Question: I have this table where it handles all the user feedbacks and I have this column on that table. I'm not really sure what's the purpose of it. Also I didn't see any id in the code.
PS: I just got the code from the internet.

'''
<?php
require_once ('database.php');
if (isset($_POST['send'])) {
$full_name = $_POST['full_name'];
$email = $_POST['email'];
$website = ($_POST['website']);
$message = ($_POST['message']);
{
$database->setAttribute(PDO::ATTR_ERRMODE, PDO::ERRMODE_EXCEPTION);
$insert_query = "INSERT INTO tbl_feedback (full_name, email, website, message)
VALUES (?, ?, ?, ?)";
$insert = $database->prepare($insert_query);
$insert->execute(array($full_name, $email, $website, $message));
echo "<script>alert('Successfully sent!'); window.location='feedback.php'</script>";
}
}
?>
'''
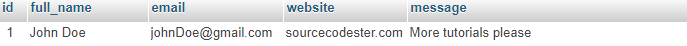
Answer: The 'id' column uniquely identifies each row. It is -- no doubt -- the of the table.
SQL tables often have numeric primary keys. They are very convenient for foreign key references. They also, incidentally, show the order of insertion of various rows. Having such primary keys is a good practice in general.